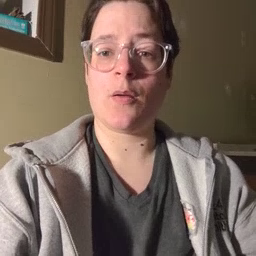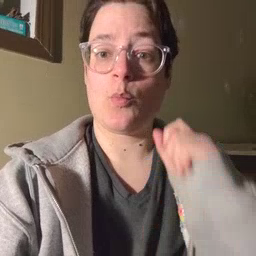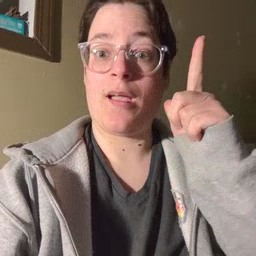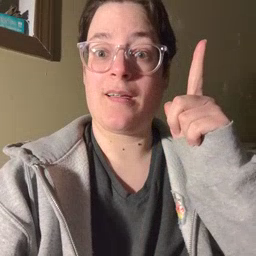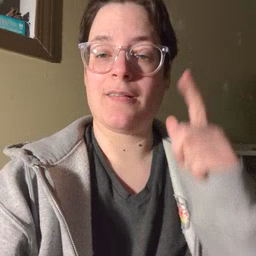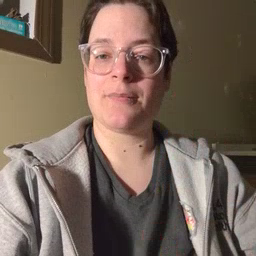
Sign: awake